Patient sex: M
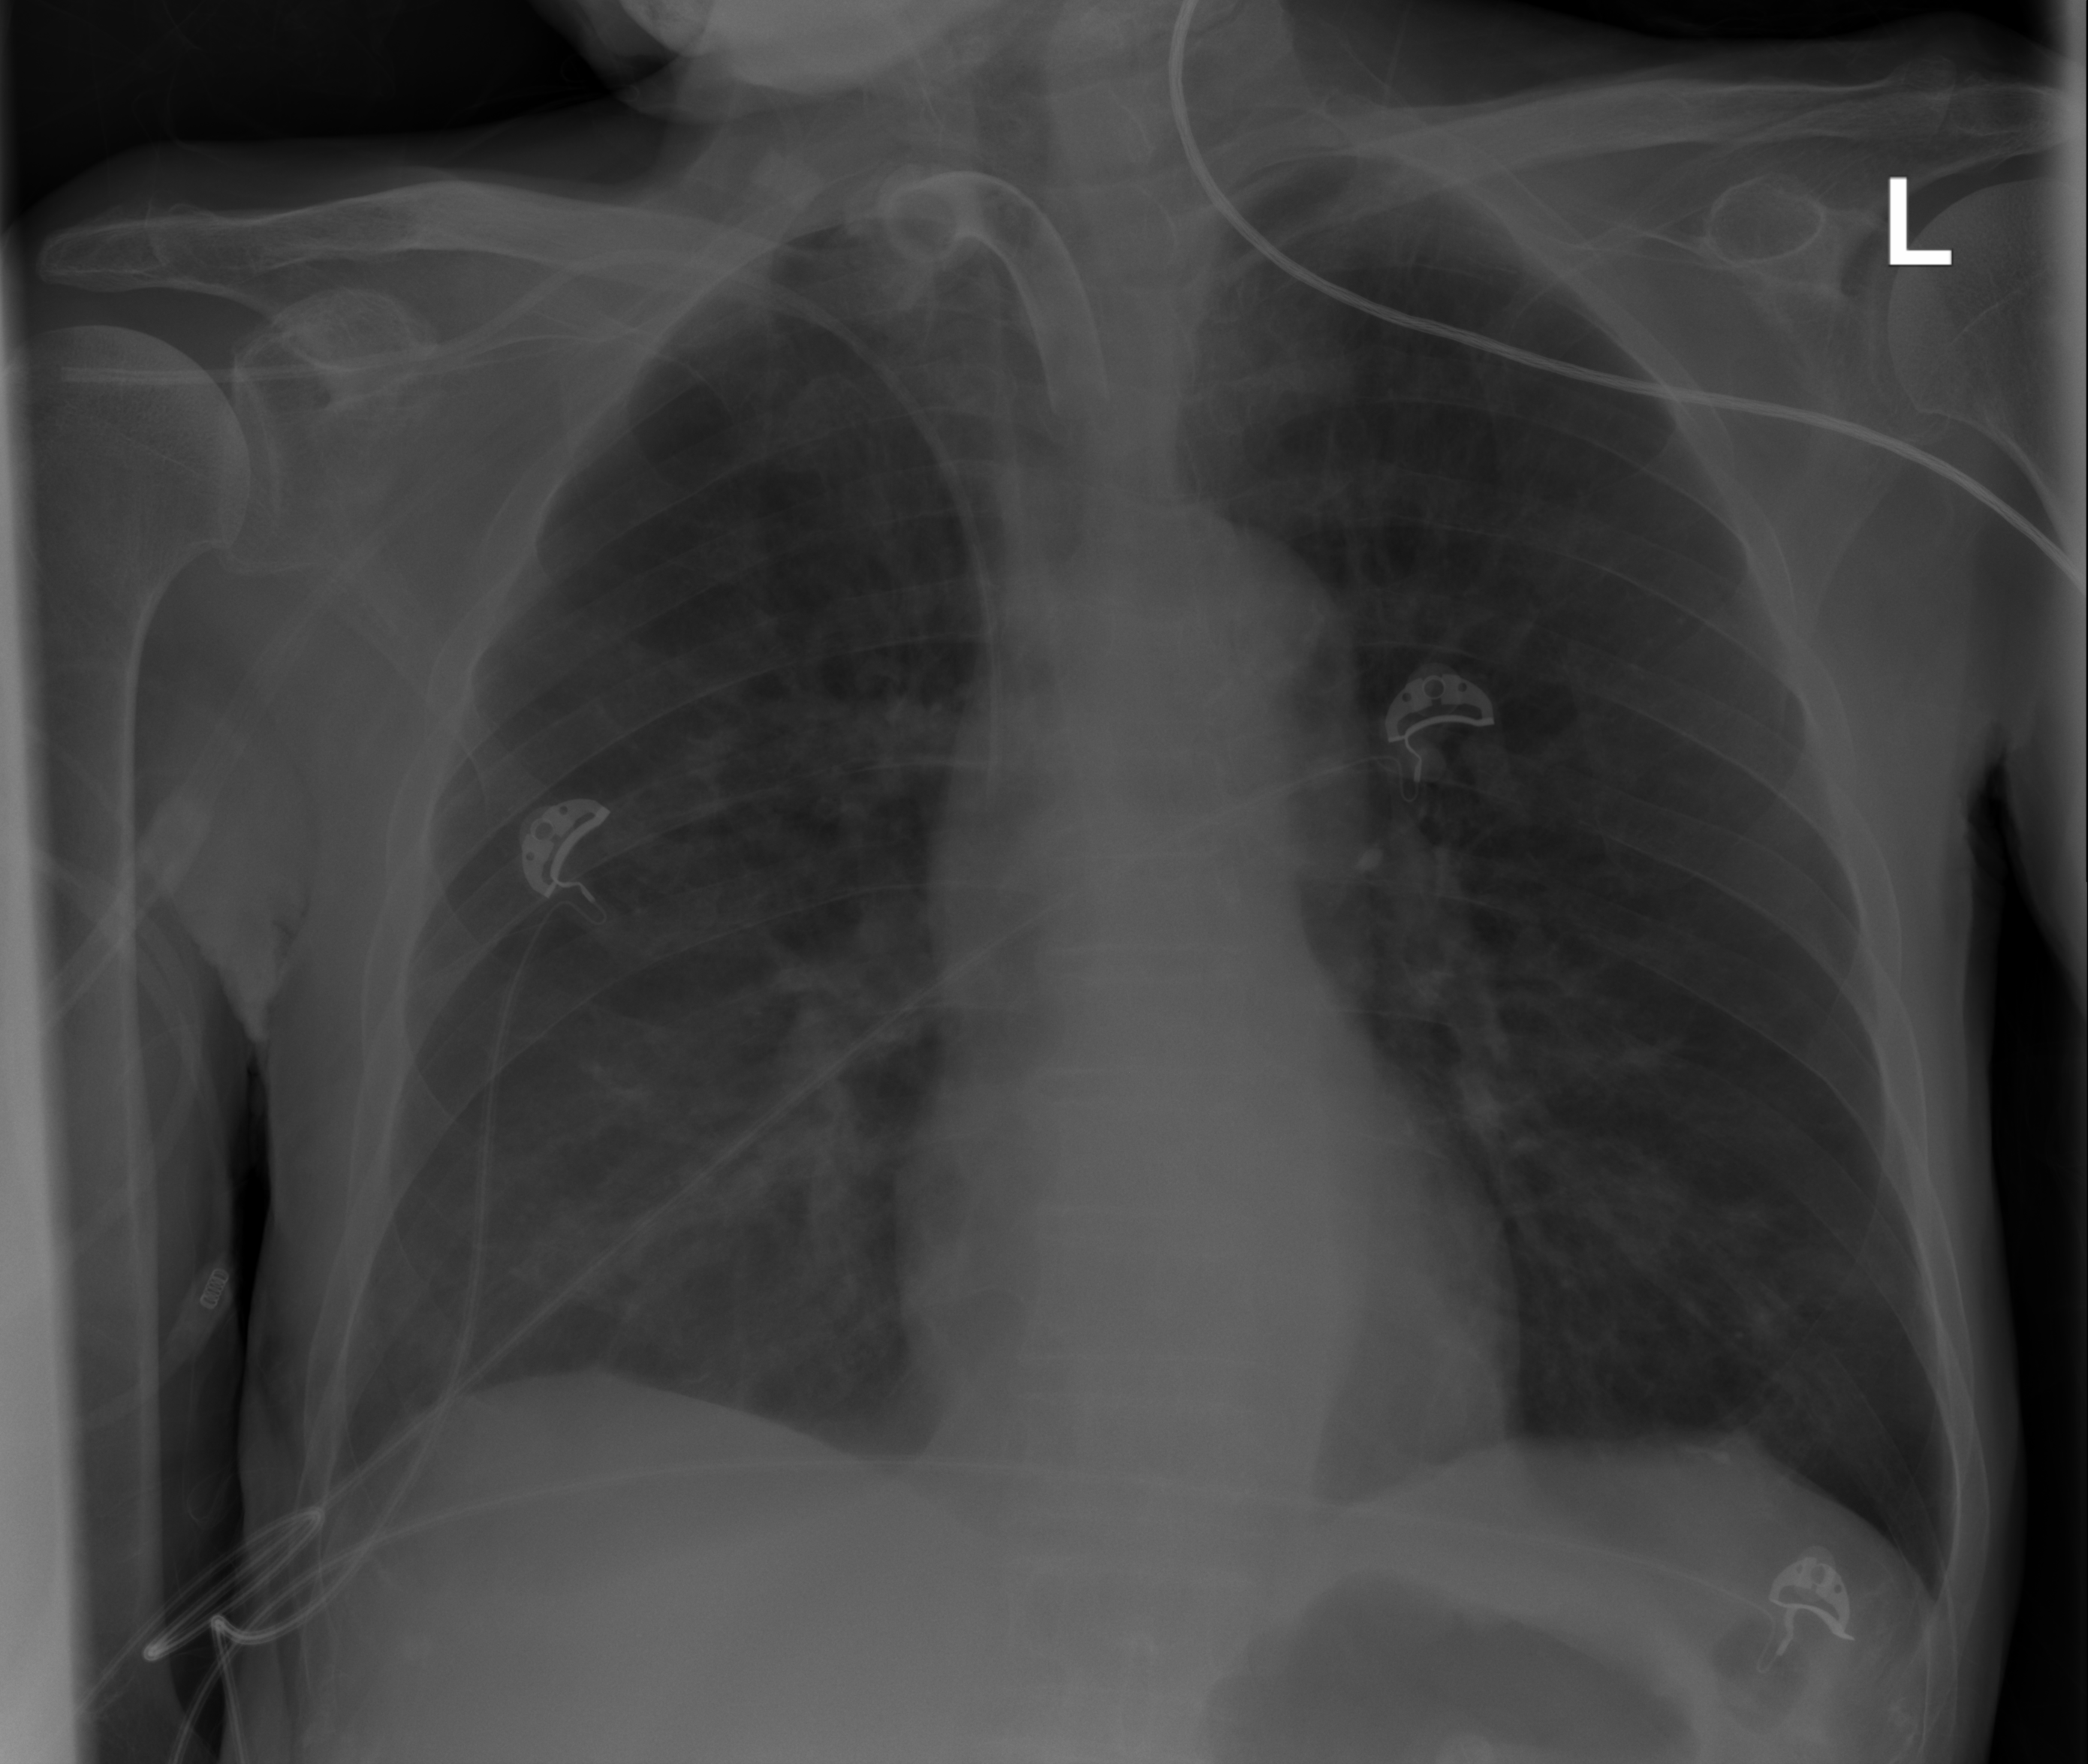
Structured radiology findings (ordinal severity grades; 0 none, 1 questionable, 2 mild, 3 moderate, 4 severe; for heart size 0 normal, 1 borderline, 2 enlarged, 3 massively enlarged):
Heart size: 0
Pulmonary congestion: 0
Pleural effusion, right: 0
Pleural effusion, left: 0
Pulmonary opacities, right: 2
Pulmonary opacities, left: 2
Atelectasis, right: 2
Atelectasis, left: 2